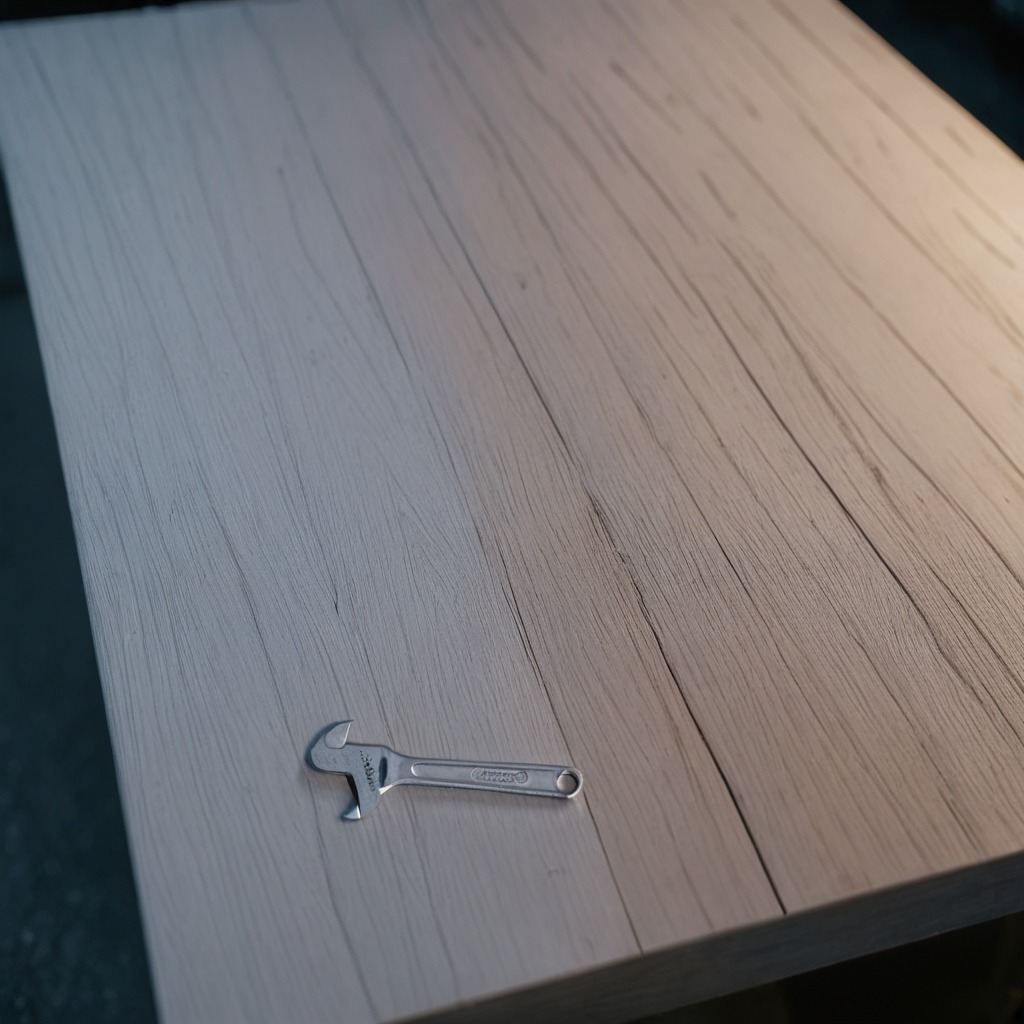
An old wrench is lying on the table in the garage.